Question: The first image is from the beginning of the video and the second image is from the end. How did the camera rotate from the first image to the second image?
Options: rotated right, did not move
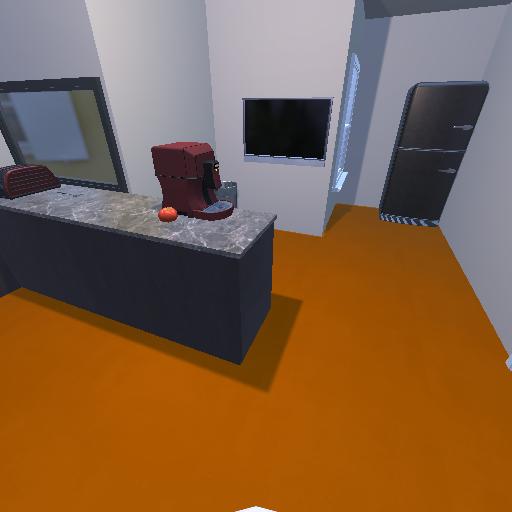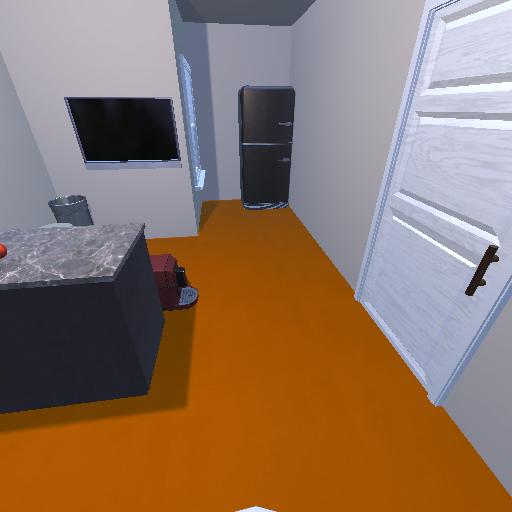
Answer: rotated right